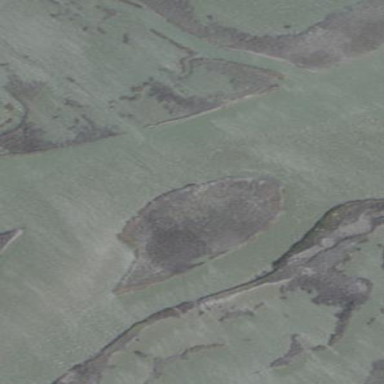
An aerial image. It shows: Marshy wetland area.